Question: I'm new using Ext JS and I need to add a button in my Viewport.
I have tried adding it as an item but it doesn't work when I click on it:
'''
items: [ {
xtype: 'datepicker',
width: 211
},
{
xtype: 'datepicker',
width: 211
},
{
xtype: 'button',
text: 'Search',
width: 211
},
],
'''
So then, in the official <URL> I have found another way to add it:
'''
Ext.create('Ext.Button', {
text : 'Button',
renderTo : Ext.getBody(),
listeners: {
click: function() {
// this == the button, as we are in the local scope
this.setText('I was clicked!');
},
mouseover: function() {
// set a new config which says we moused over, if not already set
if (!this.mousedOver) {
this.mousedOver = true;
alert('You moused over a button!
I wont do this again.');
}
}
}
});
'''
But I want it in the west region I defined in my Viewport and I have no idea about how to achieve this since I'm completely new at Ext JS.
My code:
'''
function init() {
Ext.application({
name: 'MyApp',
launch: function() {
Ext.create('Ext.data.Store', {
storeId:'prices',
fields:['name', 'priceNight', 'totalPrice', 'Check-in', 'Check-out'],
data:{'items':[
]},
proxy: {
type: 'memory',
reader: {
type: 'json',
root: 'items'
}
}
});
Ext.create('Ext.container.Viewport', {
layout: 'border',
items: [{
title: 'West',
region: 'west',
margins: '0 5 0 5',
flex: .3,
collapsible: true,
split: true,
titleCollapse: true,
items: [
{
xtype: 'datepicker',
width: 211
},
{
xtype: 'datepicker',
width: 211
},
{
//I want the button here.
},
],
}, {
title: 'Center',
region: 'center',
collapsible: false,
items: {
// I want to add it just there
xtype: 'grid',
store: Ext.data.StoreManager.lookup('prices'),
columns: [
],
}
}]
});
}
});
}
'''
I would like the button here:

Any ideas?
Thank you in advance!
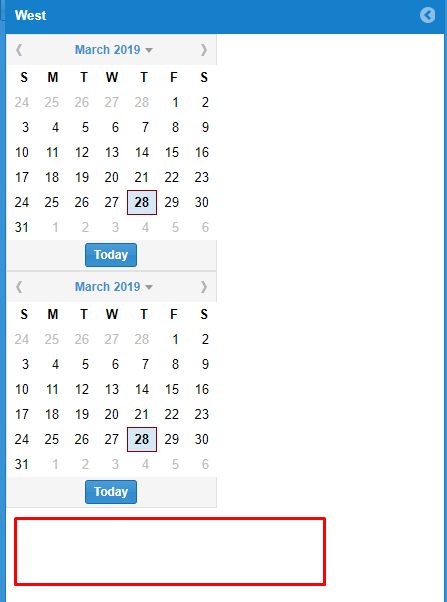
Answer: I have just figured out how to do it! I'm going to post here what I did so maybe it will result helpful for some people:
It's just simple as invocating it using a variable.
Button code:
'''
var button = Ext.create('Ext.Button', {
text : 'Button',
renderTo : Ext.getBody(),
listeners: {
click: function() {
// this == the button, as we are in the local scope
this.setText('I was clicked!');
},
mouseover: function() {
// set a new config which says we moused over, if not already set
if (!this.mousedOver) {
this.mousedOver = true;
alert('You moused over a button!
I wont do this again.');
}
}
}
});
'''
In your viewport you just have to add it as an item:
'''
...
items: [
{
items: button //button is the variable that we defined when we created the button
}
]
...
'''
Final result:
<URL>
I hope this will help someone who is having the same question as me :)